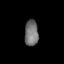
Tissue: lung
Cell type: Endothelial cells
Senescence score: 0.6149
Nuclear area (px): 347
Mean DAPI intensity: 114.752